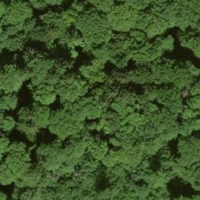
EUNIS habitat code: 41
Species observed at this site:
Milvus migrans